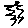
Label: zigzag